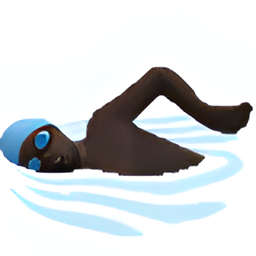
Name: swimmer
Emoji: 🏊🏿
Group: People & Body
Sub-group: person-sport